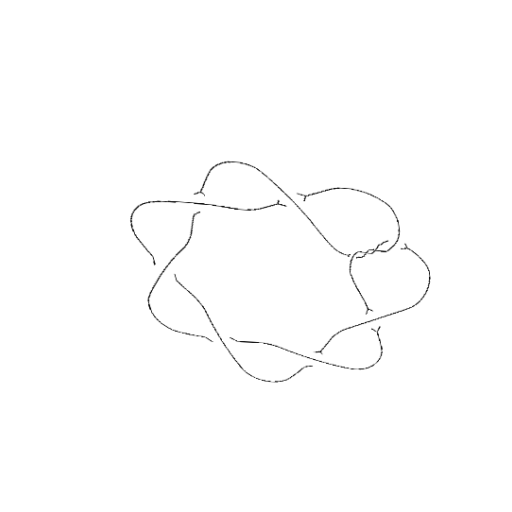
Crossing number: 10